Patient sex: F
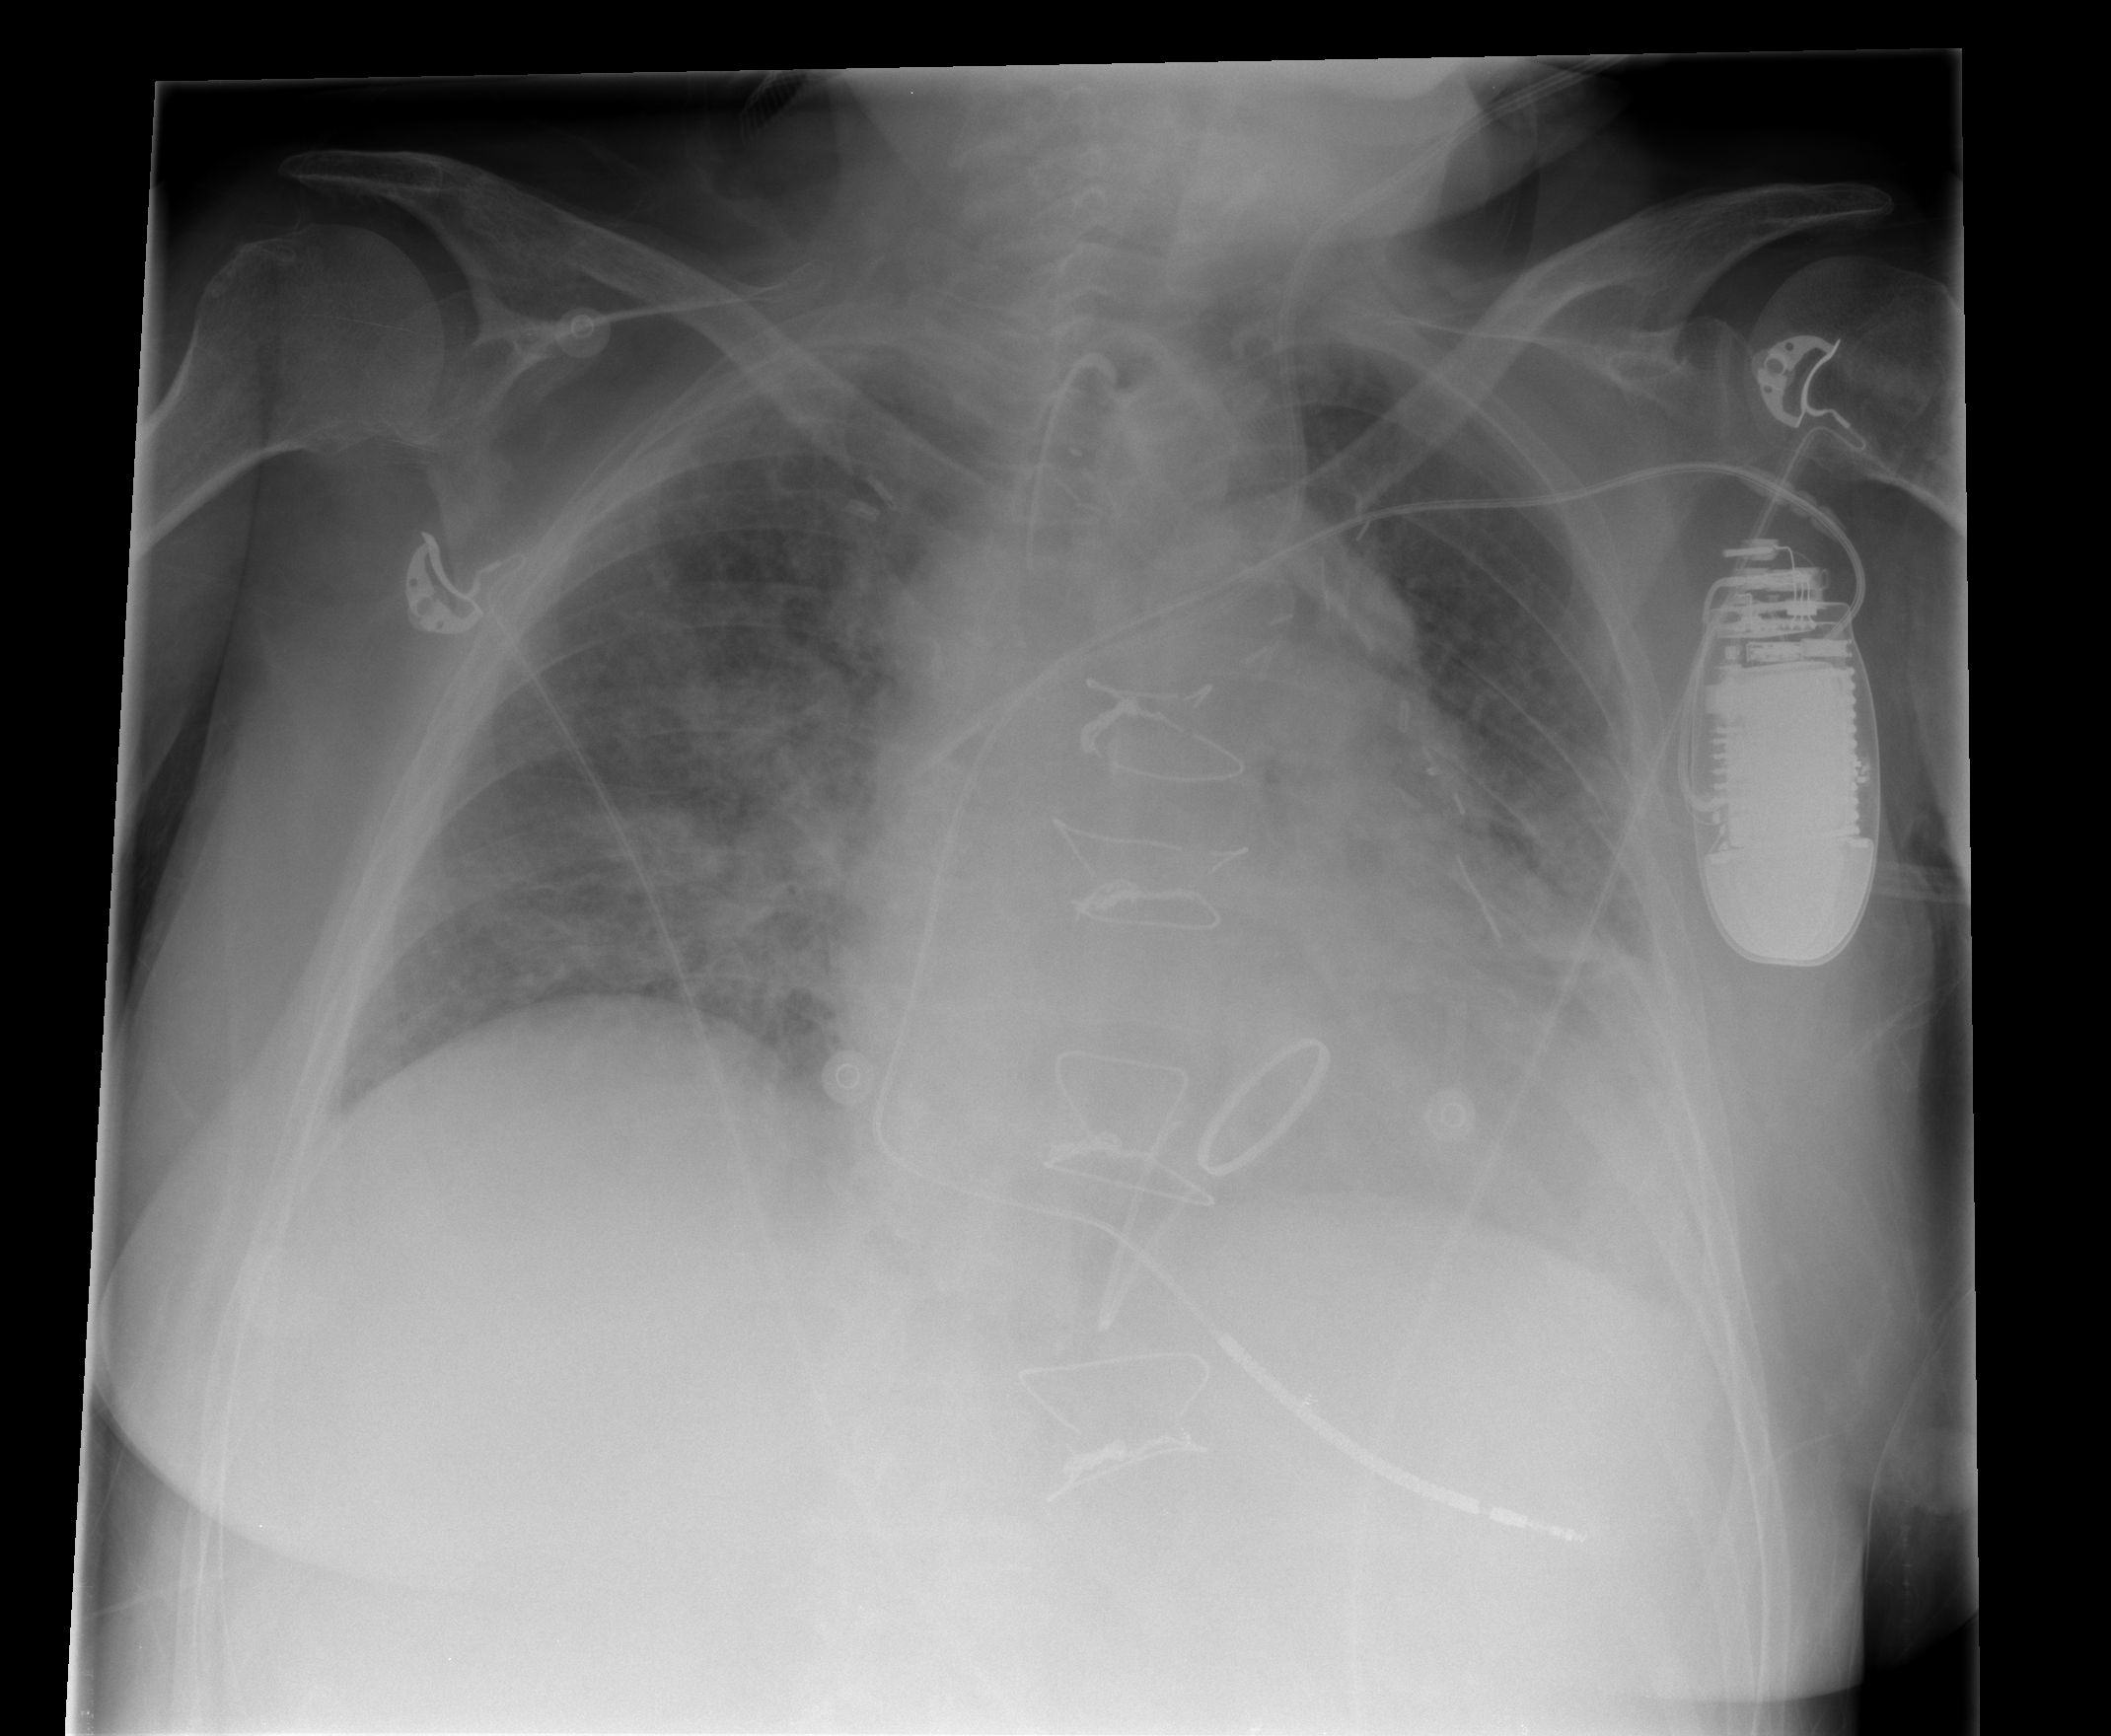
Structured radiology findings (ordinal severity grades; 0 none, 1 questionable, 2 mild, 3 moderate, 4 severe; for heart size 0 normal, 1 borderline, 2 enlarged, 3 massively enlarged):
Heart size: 2
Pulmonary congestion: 3
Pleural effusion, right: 0
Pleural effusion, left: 0
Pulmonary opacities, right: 2
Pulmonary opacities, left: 2
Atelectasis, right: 2
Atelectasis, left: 3